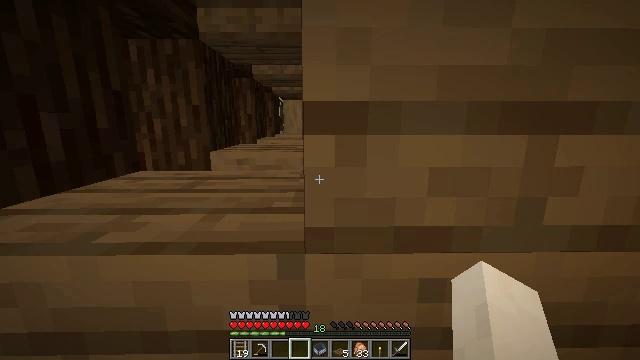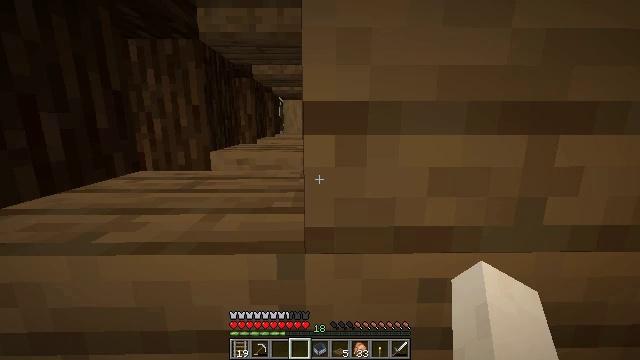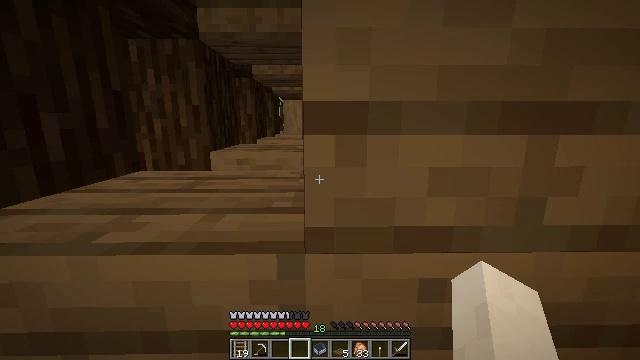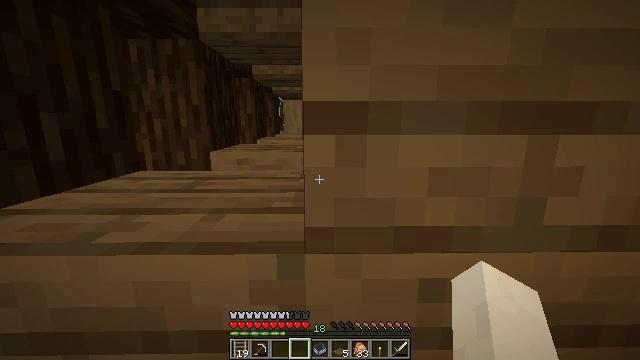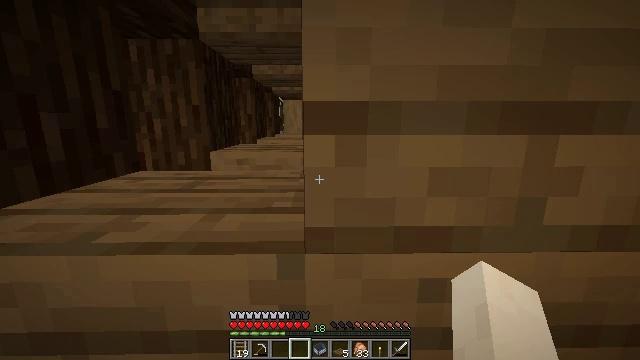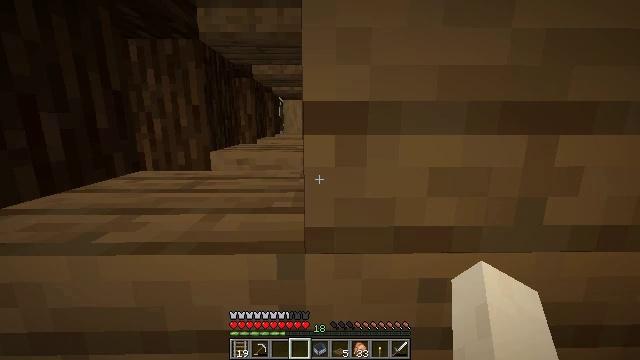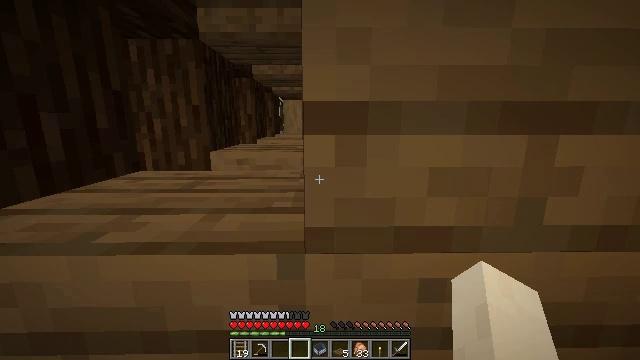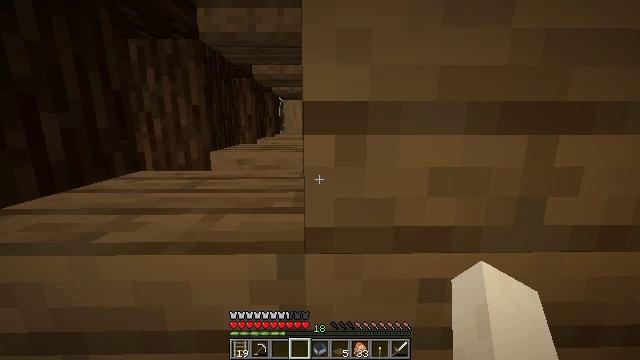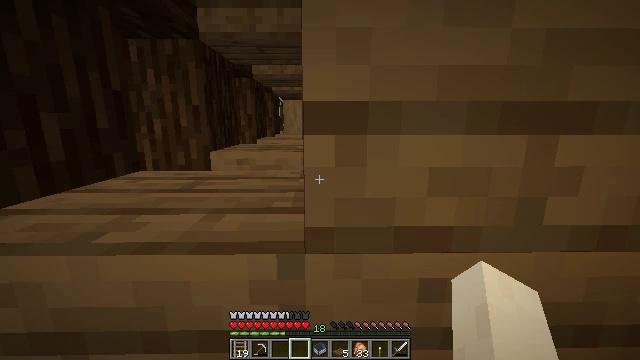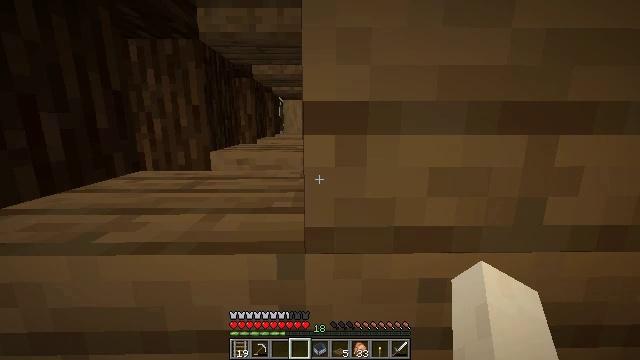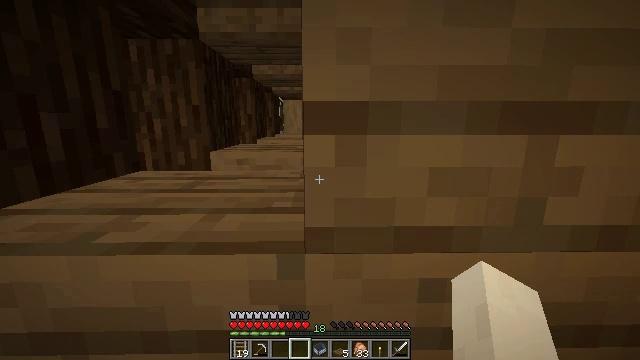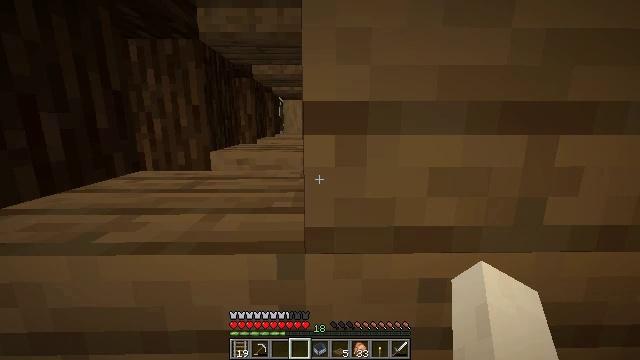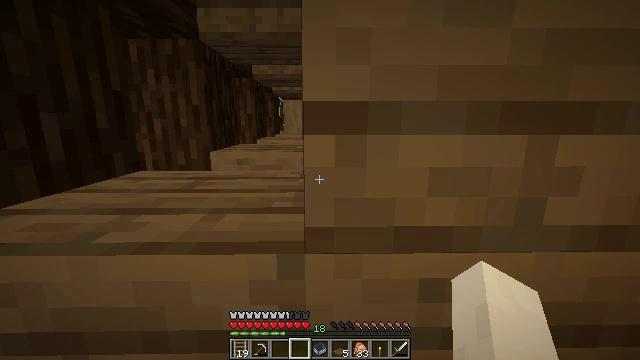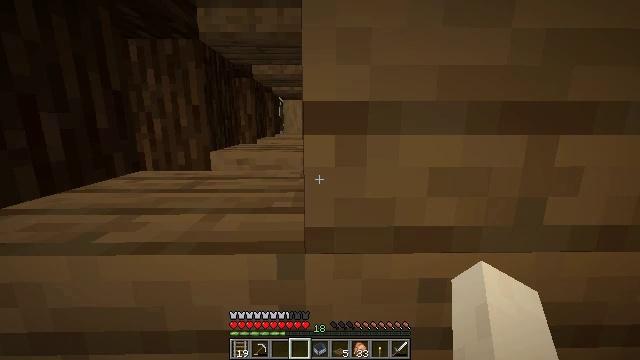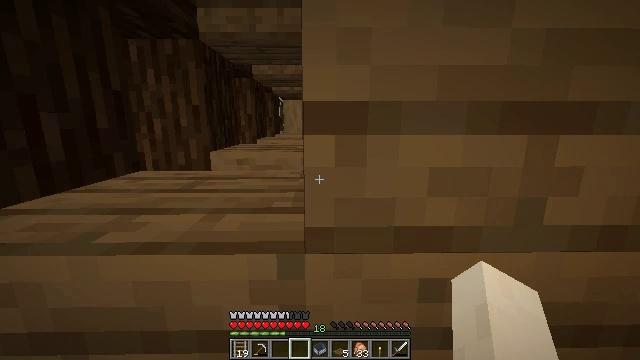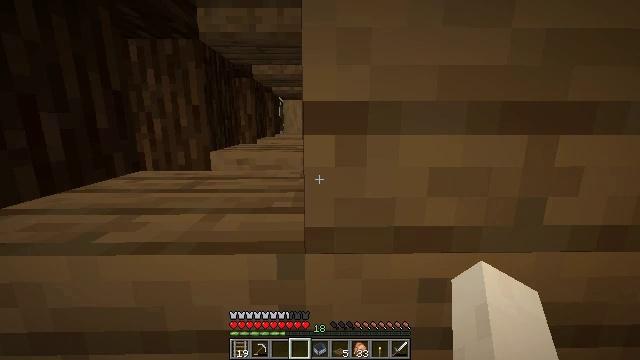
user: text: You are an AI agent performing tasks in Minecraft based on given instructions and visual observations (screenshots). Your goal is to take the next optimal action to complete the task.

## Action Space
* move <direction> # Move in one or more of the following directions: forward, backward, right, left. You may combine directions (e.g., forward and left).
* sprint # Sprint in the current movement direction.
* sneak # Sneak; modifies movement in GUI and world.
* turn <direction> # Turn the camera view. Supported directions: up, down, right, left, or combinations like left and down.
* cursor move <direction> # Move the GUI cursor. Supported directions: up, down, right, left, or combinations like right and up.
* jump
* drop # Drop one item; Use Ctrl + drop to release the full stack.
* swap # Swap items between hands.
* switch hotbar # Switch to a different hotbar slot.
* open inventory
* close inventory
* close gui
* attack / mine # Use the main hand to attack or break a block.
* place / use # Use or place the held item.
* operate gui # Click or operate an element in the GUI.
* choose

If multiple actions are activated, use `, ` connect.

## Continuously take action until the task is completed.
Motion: motion action
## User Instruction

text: Collect stripped spruce log as resource.
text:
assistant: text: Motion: no_op
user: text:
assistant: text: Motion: no_op
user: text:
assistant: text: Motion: no_op
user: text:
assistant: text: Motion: no_op
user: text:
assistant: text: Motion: no_op
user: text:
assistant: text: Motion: no_op
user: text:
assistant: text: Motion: no_op
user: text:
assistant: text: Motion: no_op
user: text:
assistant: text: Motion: no_op
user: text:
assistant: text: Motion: no_op
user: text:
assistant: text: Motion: no_op
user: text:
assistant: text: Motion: no_op
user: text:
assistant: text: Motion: no_op
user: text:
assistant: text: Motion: no_op
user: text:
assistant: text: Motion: no_op
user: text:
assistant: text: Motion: no_op
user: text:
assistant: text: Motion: no_op
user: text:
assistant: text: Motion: no_op
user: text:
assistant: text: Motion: no_op
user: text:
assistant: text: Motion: no_op
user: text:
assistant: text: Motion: no_op
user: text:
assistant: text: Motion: no_op
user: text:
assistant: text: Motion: no_op
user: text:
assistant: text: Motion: no_op
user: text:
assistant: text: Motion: no_op
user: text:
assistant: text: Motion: no_op
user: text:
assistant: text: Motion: no_op
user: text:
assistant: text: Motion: no_op
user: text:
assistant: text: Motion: no_op
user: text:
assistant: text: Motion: no_op